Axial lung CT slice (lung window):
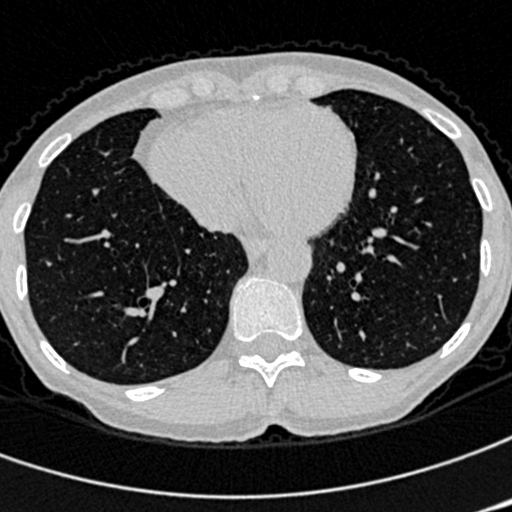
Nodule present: no